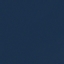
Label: SeaLake